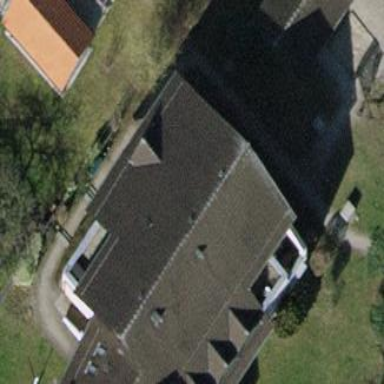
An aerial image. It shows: Detached building.